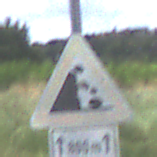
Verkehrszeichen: SteinschlagLinks
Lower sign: LaengeEinerStrecke1
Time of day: Midday
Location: Outdoor (Nature)
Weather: PartlyCloudy
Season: NotSpecified
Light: Natural